Field crop: maize
Growth stage: 1
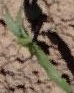
Species: maize